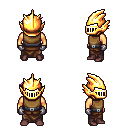
a pixel art fantasy rpg character, male body template, human, tanned skin, leather chest armor, robe skirt, white blonde pixie cut hairstyle, gold helm, metal gloves, maroon shoes, four views (front, back, left, right), 2x2 character sprite sheet, small pixel art, hard edges, no anti-aliasing